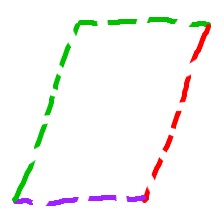
Shape: parallelogram